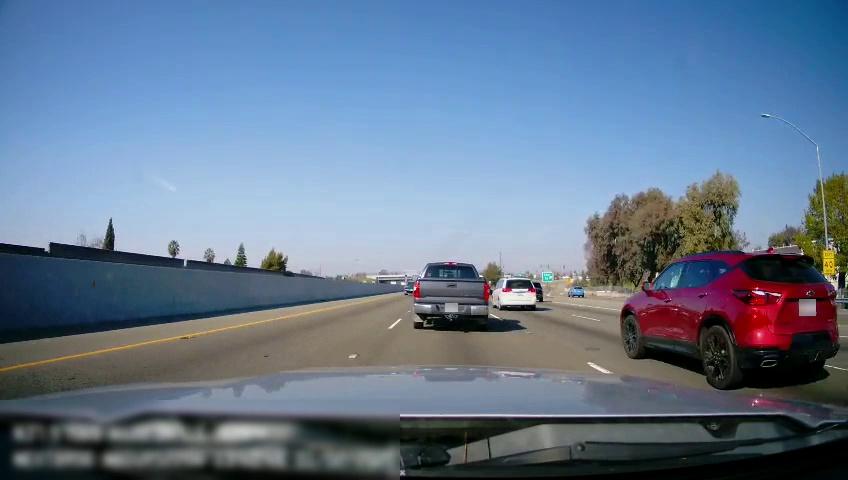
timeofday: Day
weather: Sunny
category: Drivable Space
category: Vehicles | Truck
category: Vehicles | SUV
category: Vehicles | Truck
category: Vehicles | SUV
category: Vehicles | SUV
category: Vehicles | Car
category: Lanes | Alternate Lane
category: Lanes | Current Lane
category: Lanes | Alternate Lane
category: Lanes | Alternate Lane
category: Lanes | Alternate Lane
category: Traffic | Signs
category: Traffic | Signs